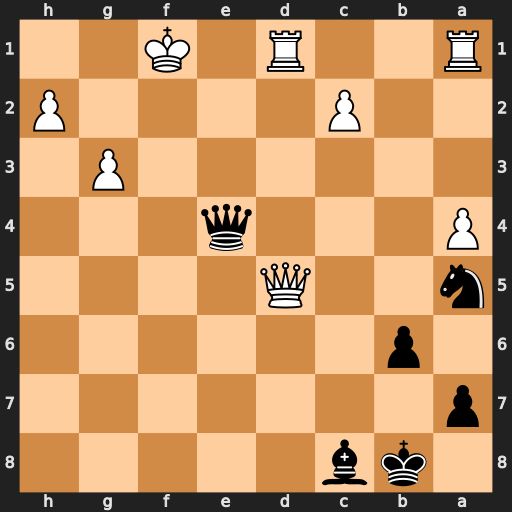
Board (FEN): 1kb5/p7/1p6/n2Q4/P3q3/6P1/2P4P/R2R1K2
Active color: b
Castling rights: -
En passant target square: -
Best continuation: Ba6+ Kf2 Qe2+ Kg1 Qe3+